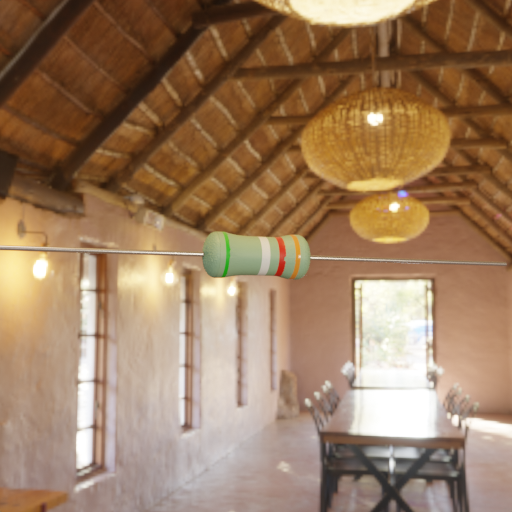
Resistor colour bands (in order): green, white, red, orange